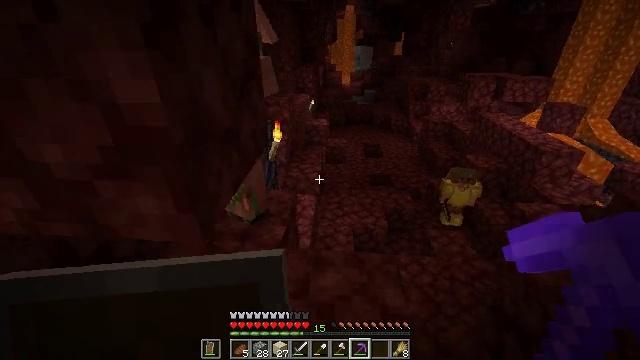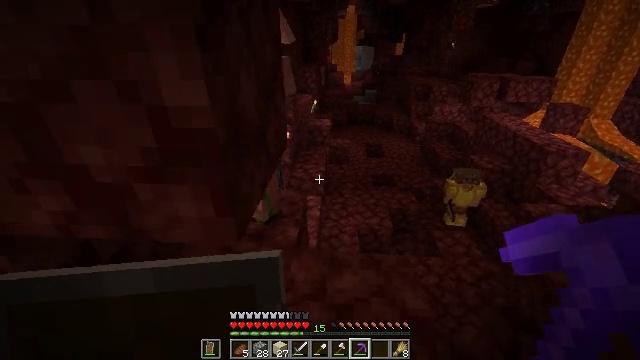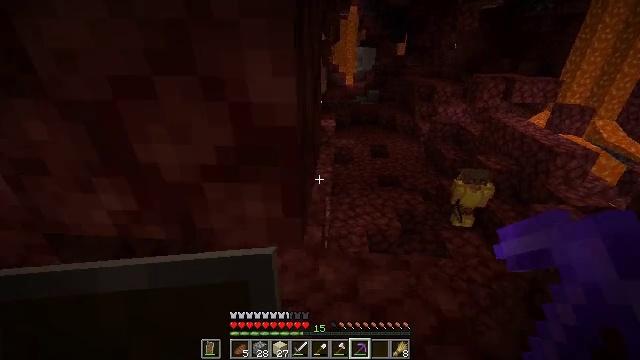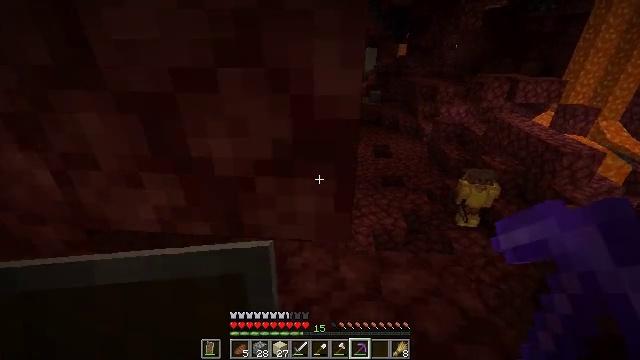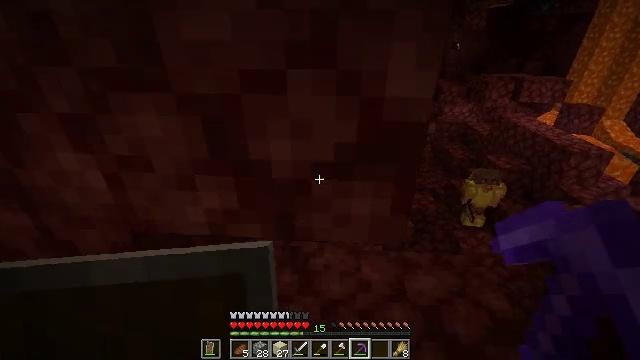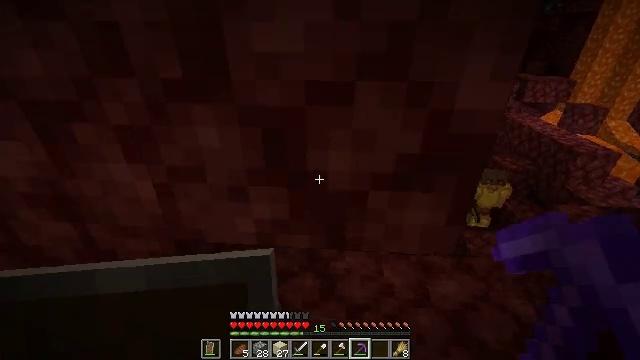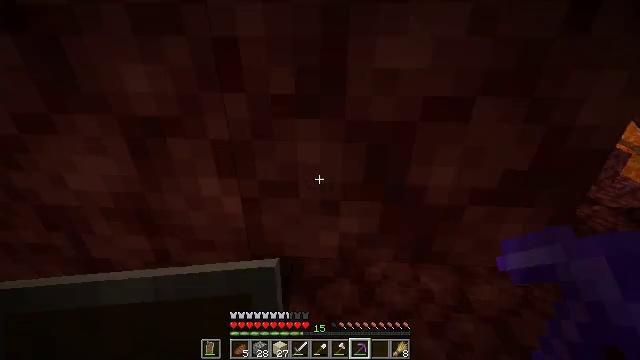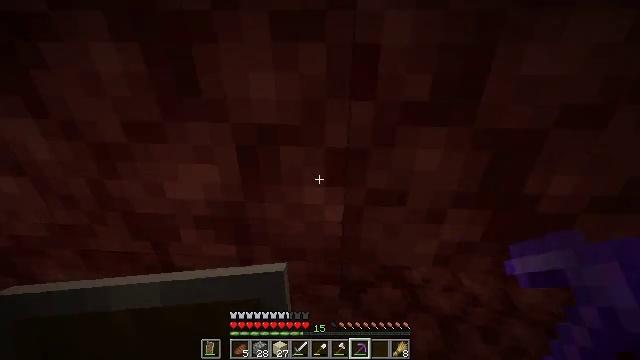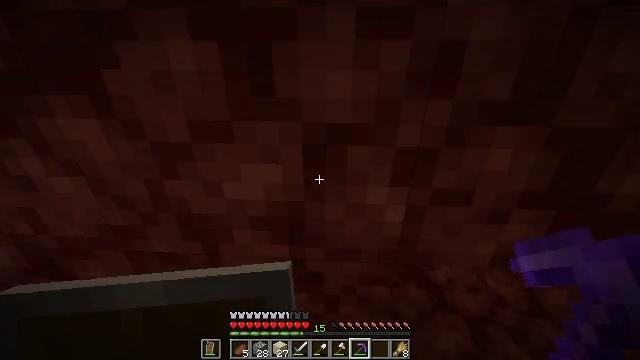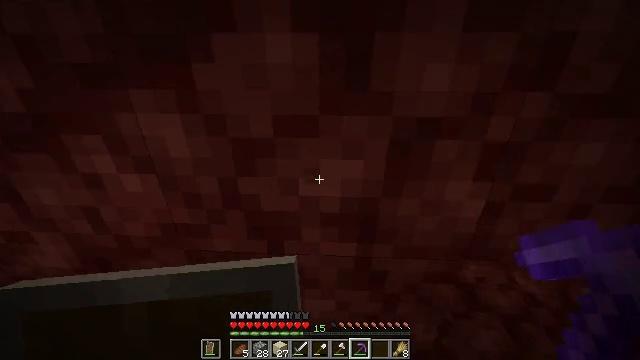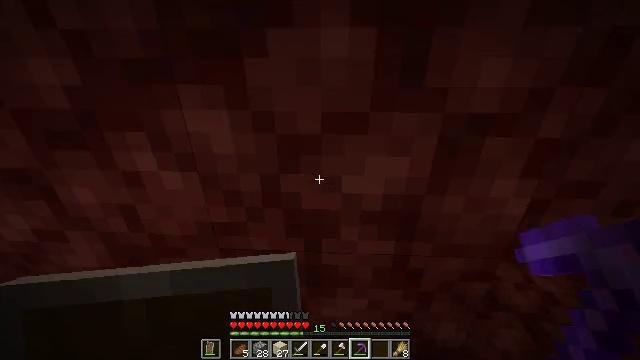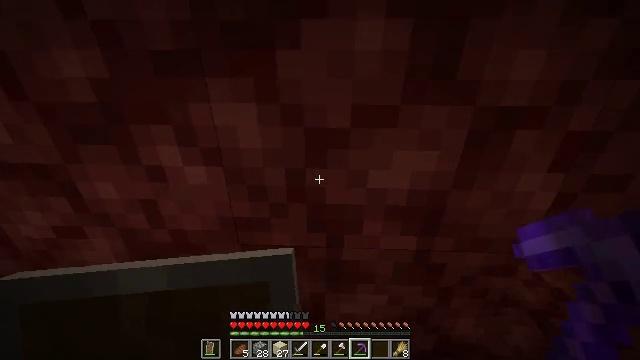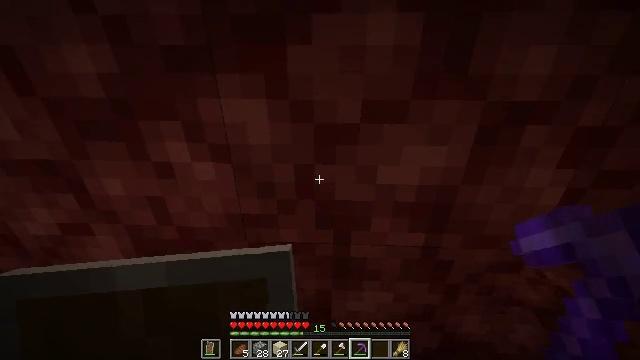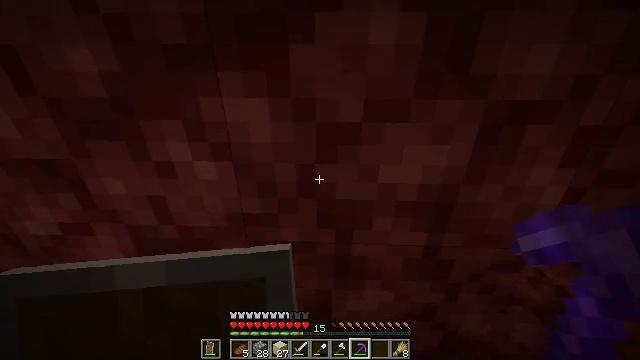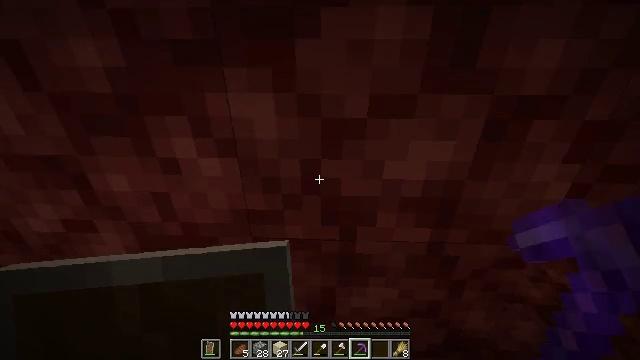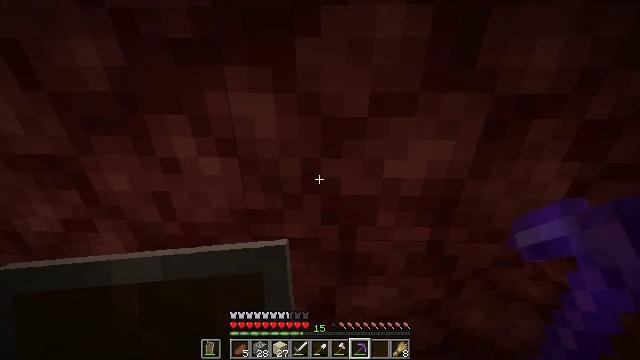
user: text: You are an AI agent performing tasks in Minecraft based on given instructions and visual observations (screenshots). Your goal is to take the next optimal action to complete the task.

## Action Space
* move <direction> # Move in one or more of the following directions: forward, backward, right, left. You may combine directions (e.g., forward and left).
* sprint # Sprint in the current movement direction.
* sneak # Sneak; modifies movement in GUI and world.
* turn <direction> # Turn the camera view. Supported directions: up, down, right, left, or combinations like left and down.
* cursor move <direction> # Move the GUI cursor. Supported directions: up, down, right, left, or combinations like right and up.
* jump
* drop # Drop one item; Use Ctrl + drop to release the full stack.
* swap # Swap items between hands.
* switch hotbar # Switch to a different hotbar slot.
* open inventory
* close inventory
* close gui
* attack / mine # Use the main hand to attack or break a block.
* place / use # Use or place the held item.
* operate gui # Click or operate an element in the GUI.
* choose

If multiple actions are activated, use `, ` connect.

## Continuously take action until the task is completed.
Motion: motion action
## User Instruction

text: Left click to collect the wall torch.
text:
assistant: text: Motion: move left
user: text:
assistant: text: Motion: move left
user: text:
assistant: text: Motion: move left
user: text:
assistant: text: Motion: move left
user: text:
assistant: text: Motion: move left
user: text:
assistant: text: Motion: move left
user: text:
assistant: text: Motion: move left
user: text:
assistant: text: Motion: move left
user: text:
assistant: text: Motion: move left
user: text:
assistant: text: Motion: no_op
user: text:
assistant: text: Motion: no_op
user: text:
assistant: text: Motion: no_op
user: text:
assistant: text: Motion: no_op
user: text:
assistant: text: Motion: no_op
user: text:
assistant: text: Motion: no_op
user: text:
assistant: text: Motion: no_op
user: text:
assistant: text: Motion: no_op
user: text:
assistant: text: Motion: no_op
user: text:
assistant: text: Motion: no_op
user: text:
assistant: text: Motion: no_op
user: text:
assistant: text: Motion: no_op
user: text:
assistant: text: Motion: move left
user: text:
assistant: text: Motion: move left
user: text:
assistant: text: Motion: move left
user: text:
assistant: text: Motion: move left
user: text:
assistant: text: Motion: no_op
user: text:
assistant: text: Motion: no_op
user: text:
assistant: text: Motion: no_op
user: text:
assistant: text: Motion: no_op
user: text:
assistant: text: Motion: no_op